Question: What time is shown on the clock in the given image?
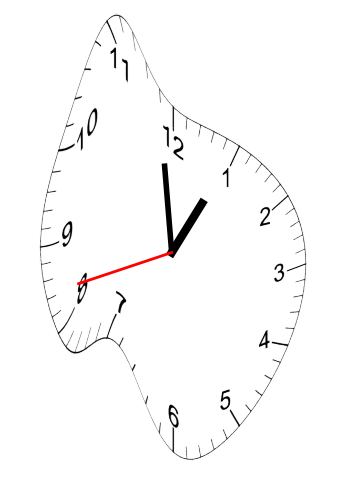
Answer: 12:58:42